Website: bh-photo
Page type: customer-info-address
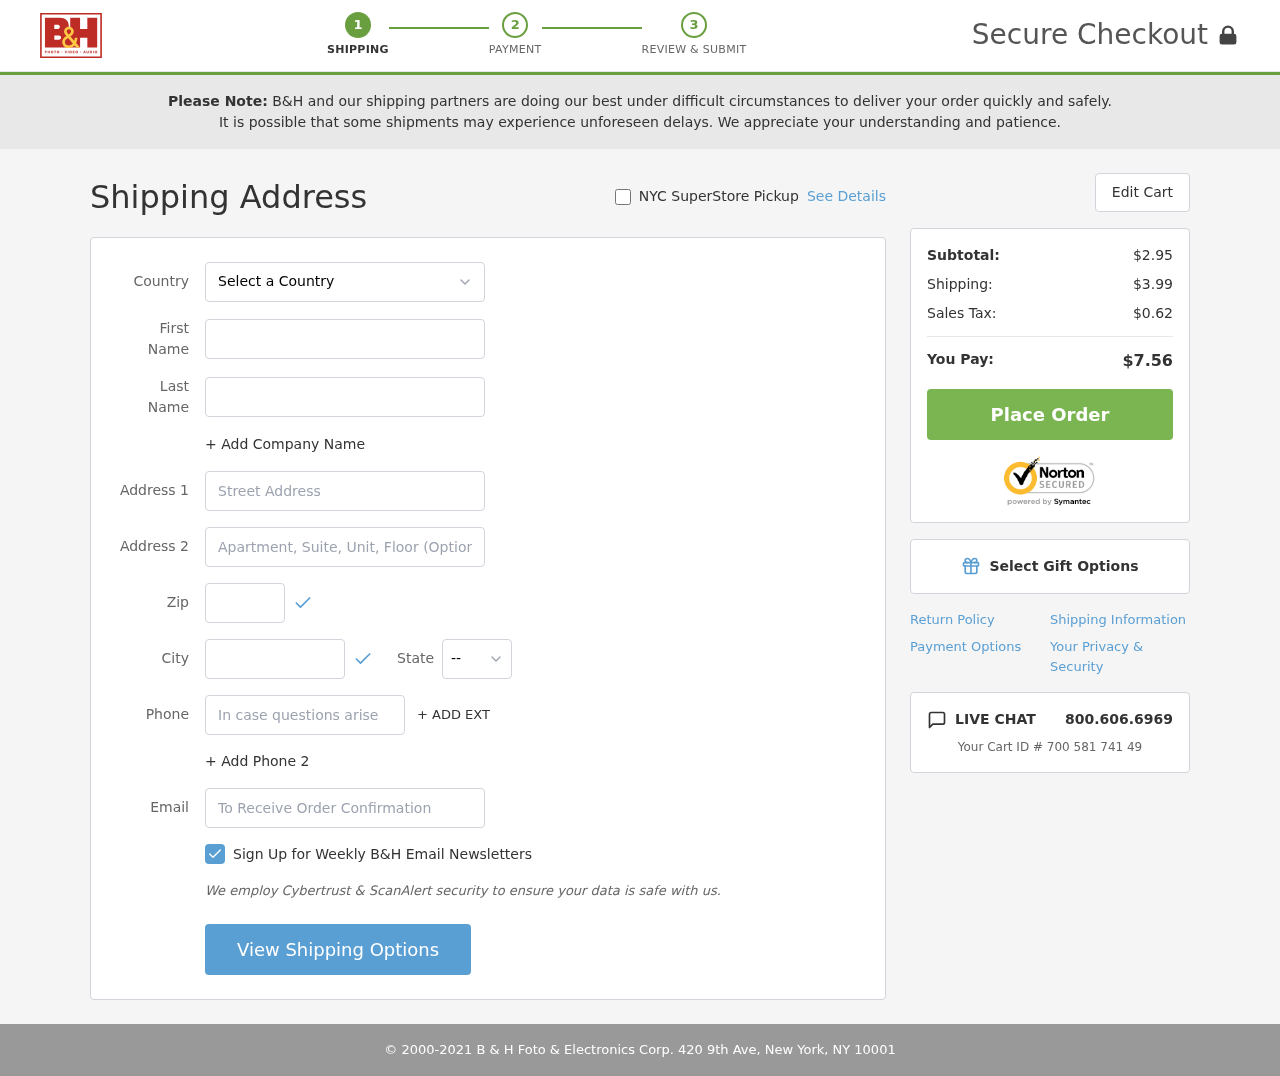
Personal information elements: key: PII_CITY
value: Port Jacob
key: PII_COUNTRY
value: United States
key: PII_EMAIL
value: tanner_carrillo@yahoo.com
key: PII_FIRSTNAME
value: Tanner
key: PII_LASTNAME
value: Carrillo
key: PII_PHONE
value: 9548410276
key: PII_POSTCODE
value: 08409
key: PII_STATE_ABBR
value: GA
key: PII_STREET
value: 4105 Brandy Manors
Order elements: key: ORDER_SUBTOTAL
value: $2.95
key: ORDER_SHIPPING_COST
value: $3.99
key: ORDER_TAX
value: $0.62
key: ORDER_TOTAL
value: $7.56
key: ORDER_ID
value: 700 581 741 49